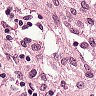
Metastatic tissue present: no